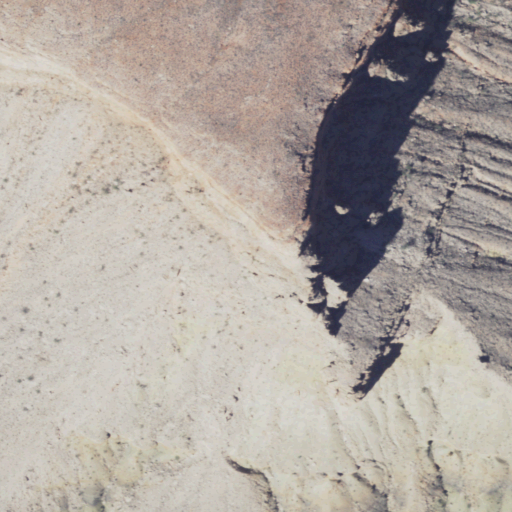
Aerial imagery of cliff(s) in Arizona named Bradley Point containing shrub and barren land